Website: home-depot
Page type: receipt
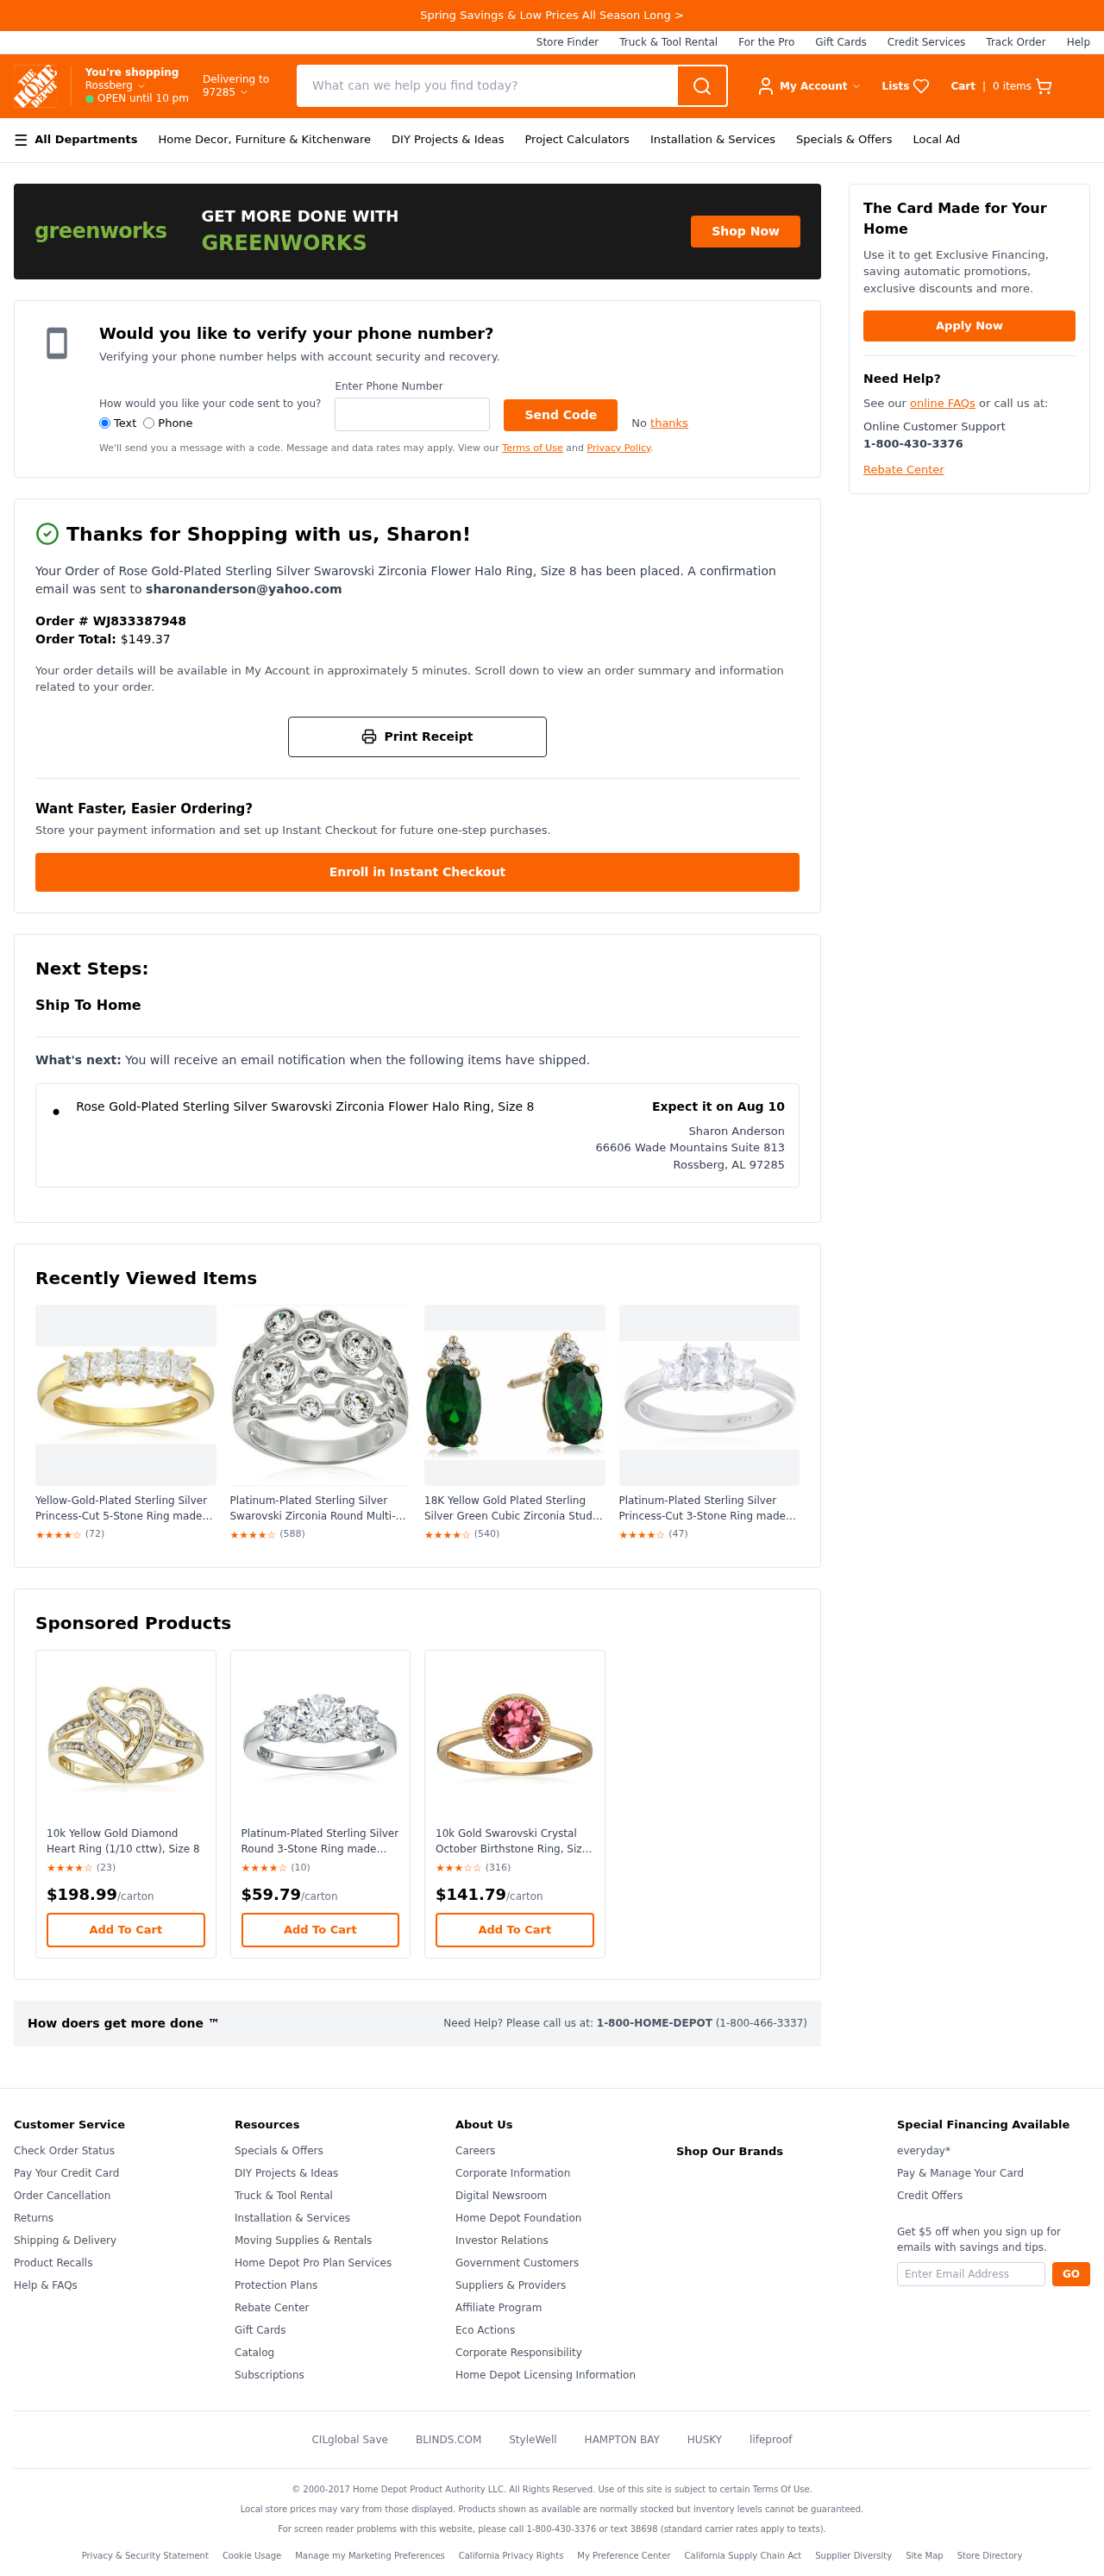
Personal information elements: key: PII_CITY
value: Rossberg
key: PII_CITY_STATE_ZIP
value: Rossberg, AL 97285
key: PII_EMAIL
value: sharonanderson@yahoo.com
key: PII_FIRSTNAME
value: Sharon
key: PII_FULLNAME
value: Sharon Anderson
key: PII_PHONE
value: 8903265784
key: PII_POSTCODE
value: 97285
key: PII_STREET
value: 66606 Wade Mountains Suite 813
Product elements: key: PRODUCT1_NAME
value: Rose Gold-Plated Sterling Silver Swarovski Zirconia Flower Halo Ring, Size 8
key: PRODUCT2_NAME
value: Yellow-Gold-Plated Sterling Silver Princess-Cut 5-Stone Ring made with Swarovski Zirconia (1 cttw),
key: PRODUCT2_RATING
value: ★★★★☆
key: PRODUCT2_NUM_RATINGS
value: (72)
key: PRODUCT3_NAME
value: Platinum-Plated Sterling Silver Swarovski Zirconia Round Multi-Stone Ring
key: PRODUCT3_RATING
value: ★★★★☆
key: PRODUCT3_NUM_RATINGS
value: (588)
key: PRODUCT4_NAME
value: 18K Yellow Gold Plated Sterling Silver Green Cubic Zirconia Stud Earrings
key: PRODUCT4_RATING
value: ★★★★☆
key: PRODUCT4_NUM_RATINGS
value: (540)
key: PRODUCT5_NAME
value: Platinum-Plated Sterling Silver Princess-Cut 3-Stone Ring made with Swarovski Zirconia (1 cttw), Siz
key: PRODUCT5_RATING
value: ★★★★☆
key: PRODUCT5_NUM_RATINGS
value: (47)
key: PRODUCT6_NAME
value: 10k Yellow Gold Diamond Heart Ring (1/10 cttw), Size 8
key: PRODUCT6_RATING
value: ★★★★☆
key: PRODUCT6_NUM_RATINGS
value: (23)
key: PRODUCT6_PRICE
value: $198.99
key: PRODUCT7_NAME
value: Platinum-Plated Sterling Silver Round 3-Stone Ring made with Swarovski Zirconia (3 cttw), Size 9
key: PRODUCT7_RATING
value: ★★★★☆
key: PRODUCT7_NUM_RATINGS
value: (10)
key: PRODUCT7_PRICE
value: $59.79
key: PRODUCT8_NAME
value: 10k Gold Swarovski Crystal October Birthstone Ring, Size 6
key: PRODUCT8_RATING
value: ★★★☆☆
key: PRODUCT8_NUM_RATINGS
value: (316)
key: PRODUCT8_PRICE
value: $141.79
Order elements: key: ORDER_NUM_ITEMS
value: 0
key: ORDER_ID
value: WJ833387948
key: ORDER_TOTAL
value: $149.37
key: ORDER_DELIVERY_DATE
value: Expect it on Aug 10